Field crop: maize
Growth stage: 2
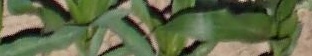
Species: maize